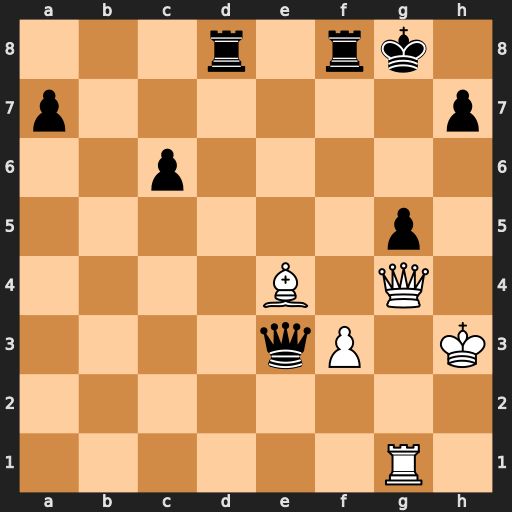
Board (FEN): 3r1rk1/p6p/2p5/6p1/4B1Q1/4qP1K/8/6R1
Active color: w
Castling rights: -
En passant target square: -
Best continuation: Qe6+ Rf7 Bxh7+ Kxh7 Qxe3